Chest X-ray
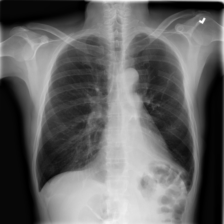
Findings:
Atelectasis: negative
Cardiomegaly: negative
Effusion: negative
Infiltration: negative
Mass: negative
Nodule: negative
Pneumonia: negative
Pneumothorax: negative
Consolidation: negative
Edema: negative
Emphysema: negative
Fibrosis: negative
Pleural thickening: negative
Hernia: negative